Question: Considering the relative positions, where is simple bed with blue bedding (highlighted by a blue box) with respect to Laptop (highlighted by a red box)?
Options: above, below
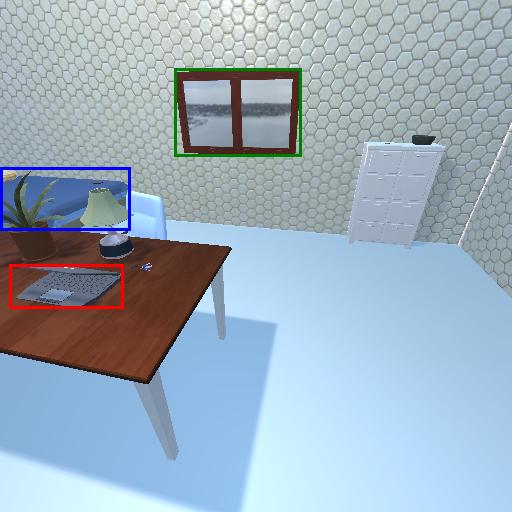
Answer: above